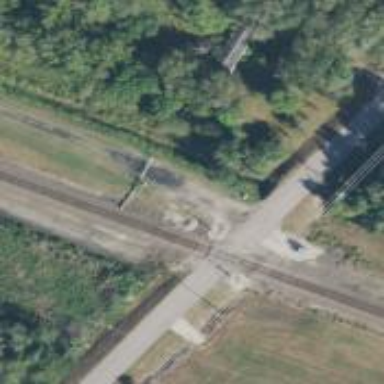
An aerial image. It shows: Level crossing along the railway.